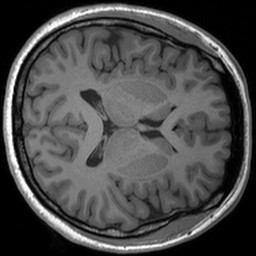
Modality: T1w
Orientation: axial
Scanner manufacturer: siemens
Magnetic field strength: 3 T
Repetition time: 1.54 s
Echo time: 0.00234 s